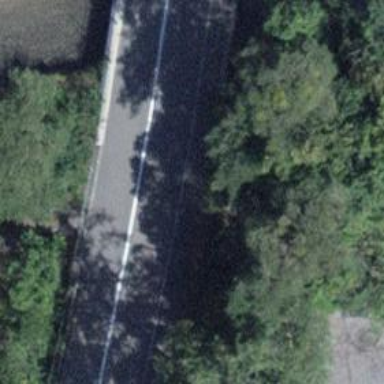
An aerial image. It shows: Tertiary road with bridge.